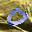
Label: 0